Question: I have 4 divs in the image below. Each is a link that now points to ''. How can I make it so that when I click a the dotted line at the bottom expands to show another .
Each "div link" has a different View (just a div) that it shows.

Here's the code for the DIVs:
'''
<div id="tour">
<div id="link" onclick="location.href='#';" >
<img src="images/icn1.png" alt="" />
<h2>Pitch</h2>
<p> blah blah blah balh blah blah blah blah balh blah blah blah blah balh <p>
</div>
<div id="link" onclick="location.href='#';" >
<img src="images/icn2.png" alt="" />
<h2>Publish</h2>
<p> blah blah blah balh blah blah blah blah balh blah blah blah blah balh <p>
</div>
</div>
'''
Would using jQuery Tabs be a good solution?
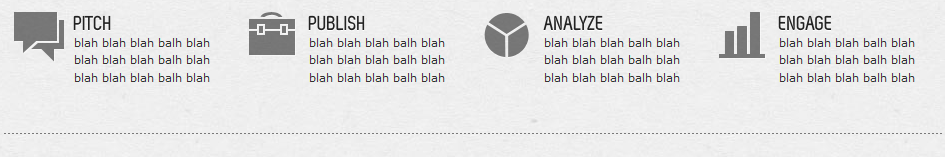
Answer: You might consider using the jQuery UI Tab. Each of your DIVs will be a Tab, and the View will be the Tab's Content. Here's a link: <URL>